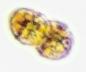
Label: Margalefidinium